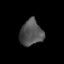
Tissue: lung
Cell type: Epithelial cells
Senescence score: 0.154
Nuclear area (px): 566
Mean DAPI intensity: 82.102